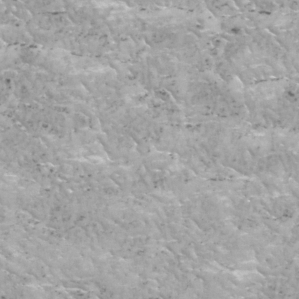
Label: frost